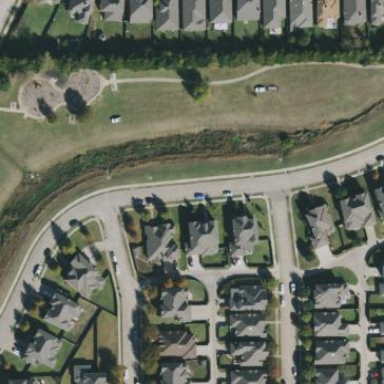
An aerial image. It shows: Grassy plot area designated for zoning.